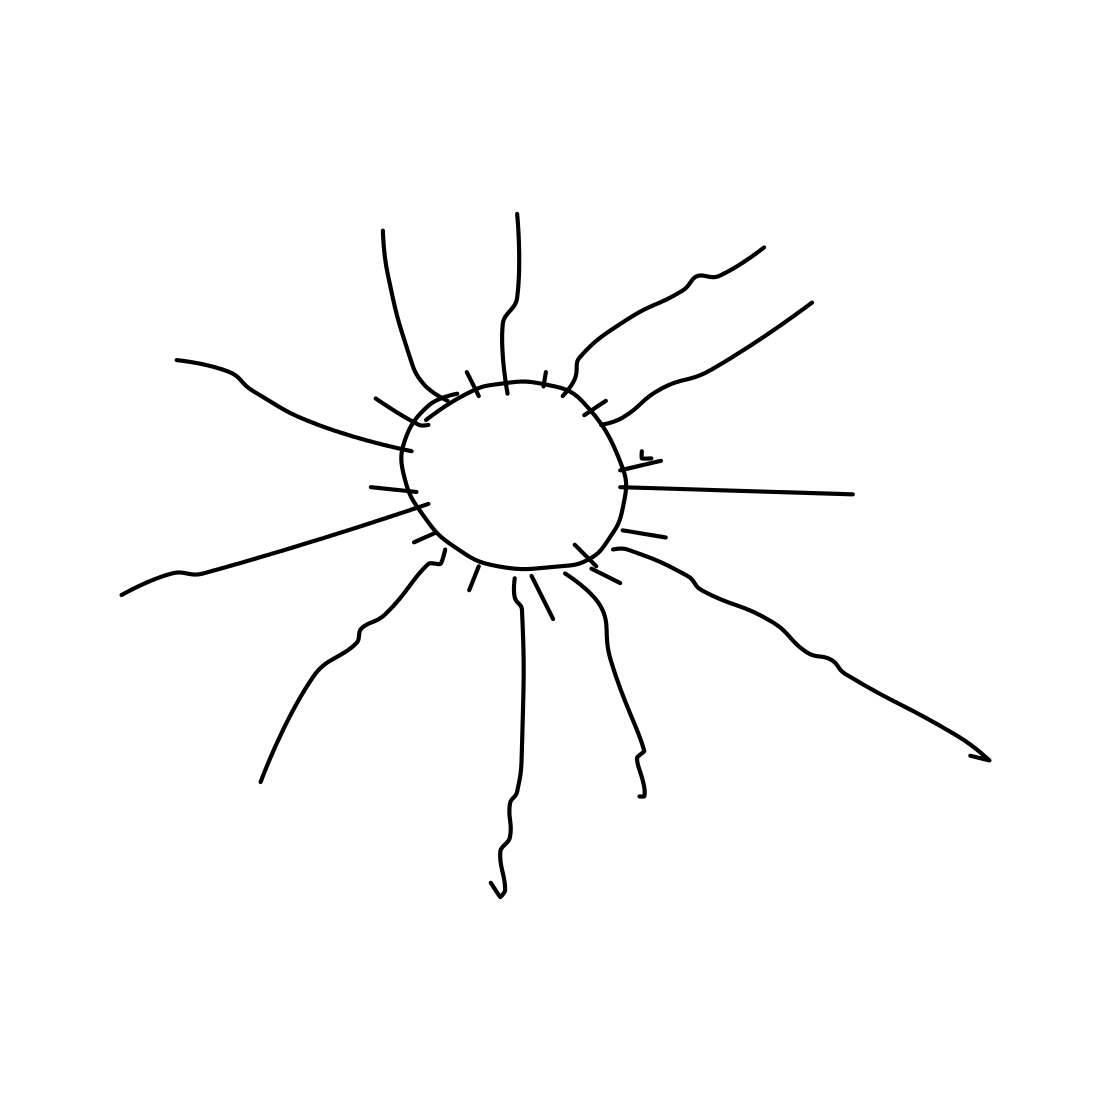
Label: sun